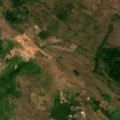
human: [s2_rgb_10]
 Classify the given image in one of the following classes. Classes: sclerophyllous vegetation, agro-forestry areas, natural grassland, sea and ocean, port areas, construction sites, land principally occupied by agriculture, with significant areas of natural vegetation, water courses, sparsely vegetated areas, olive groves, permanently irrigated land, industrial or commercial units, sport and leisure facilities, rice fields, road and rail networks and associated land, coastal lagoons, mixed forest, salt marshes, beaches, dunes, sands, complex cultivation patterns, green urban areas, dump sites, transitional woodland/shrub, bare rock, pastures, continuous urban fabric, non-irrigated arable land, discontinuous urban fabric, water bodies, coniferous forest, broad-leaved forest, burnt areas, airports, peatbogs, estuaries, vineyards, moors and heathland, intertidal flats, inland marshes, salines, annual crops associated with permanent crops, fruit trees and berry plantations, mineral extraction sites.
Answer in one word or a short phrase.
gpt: discontinuous urban fabric, non-irrigated arable land, natural grassland, transitional woodland/shrub